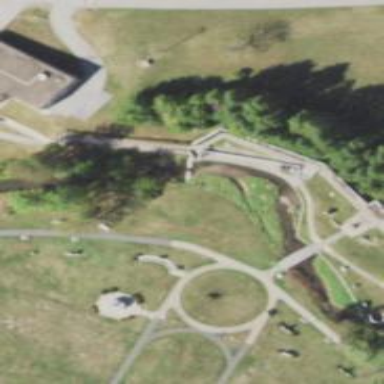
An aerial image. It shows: Historical war memorial.